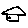
Label: house